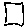
Label: square